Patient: sex M, age 48
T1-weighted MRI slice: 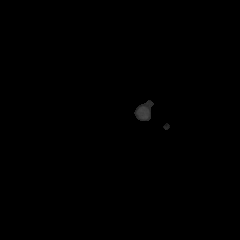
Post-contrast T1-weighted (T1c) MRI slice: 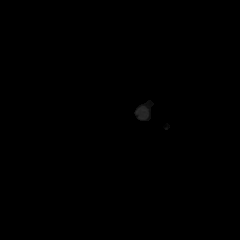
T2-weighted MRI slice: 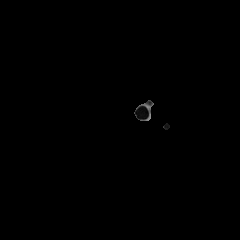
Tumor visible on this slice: no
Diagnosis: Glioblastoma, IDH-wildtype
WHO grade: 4